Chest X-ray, AP view. Patient: 73 years old, sex M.
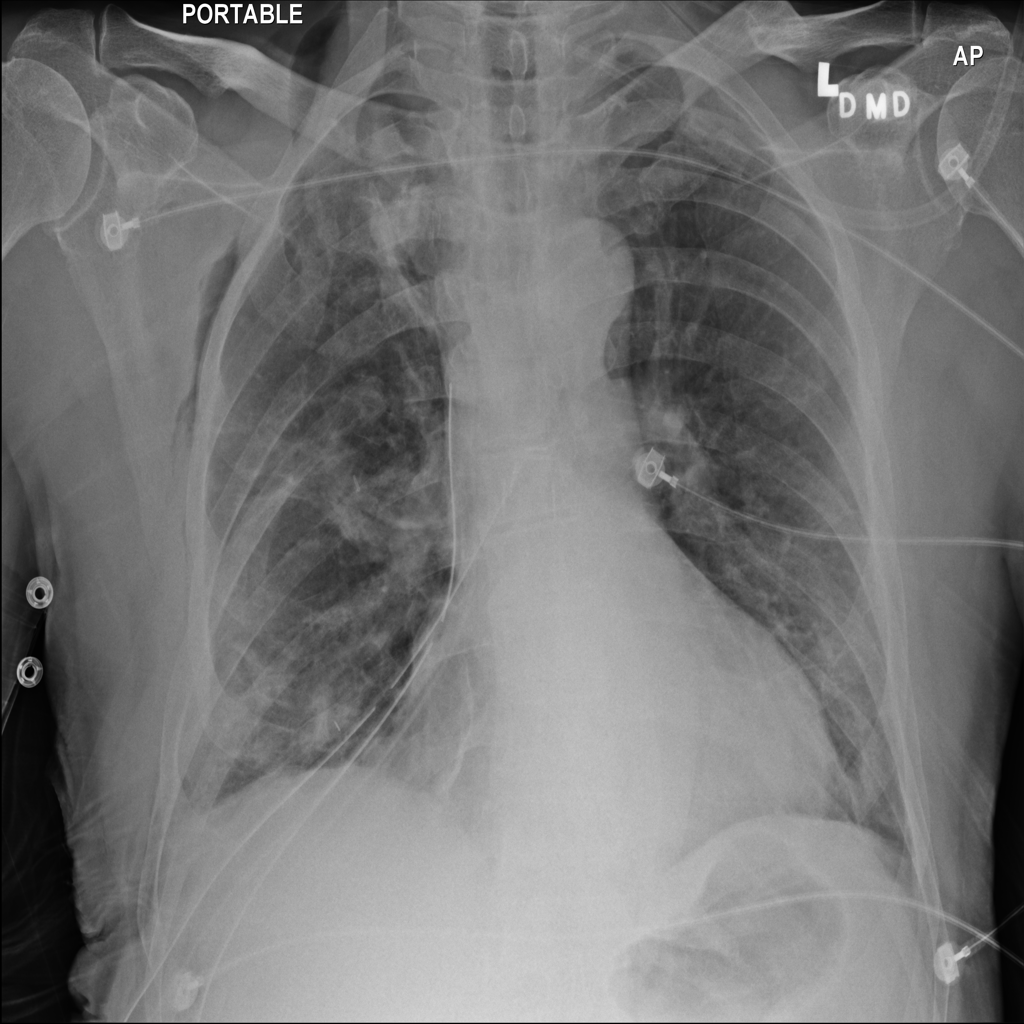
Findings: Emphysema